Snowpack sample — Snodgrass Mountain, Crested Butte, Colorado (2/4/25, 12:06 PM MST)
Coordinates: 38.923, -106.968
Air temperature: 35 °F
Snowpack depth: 80 cm
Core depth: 80 cm
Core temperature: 32 °F
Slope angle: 14°, slope face: 78°
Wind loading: low
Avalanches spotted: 0
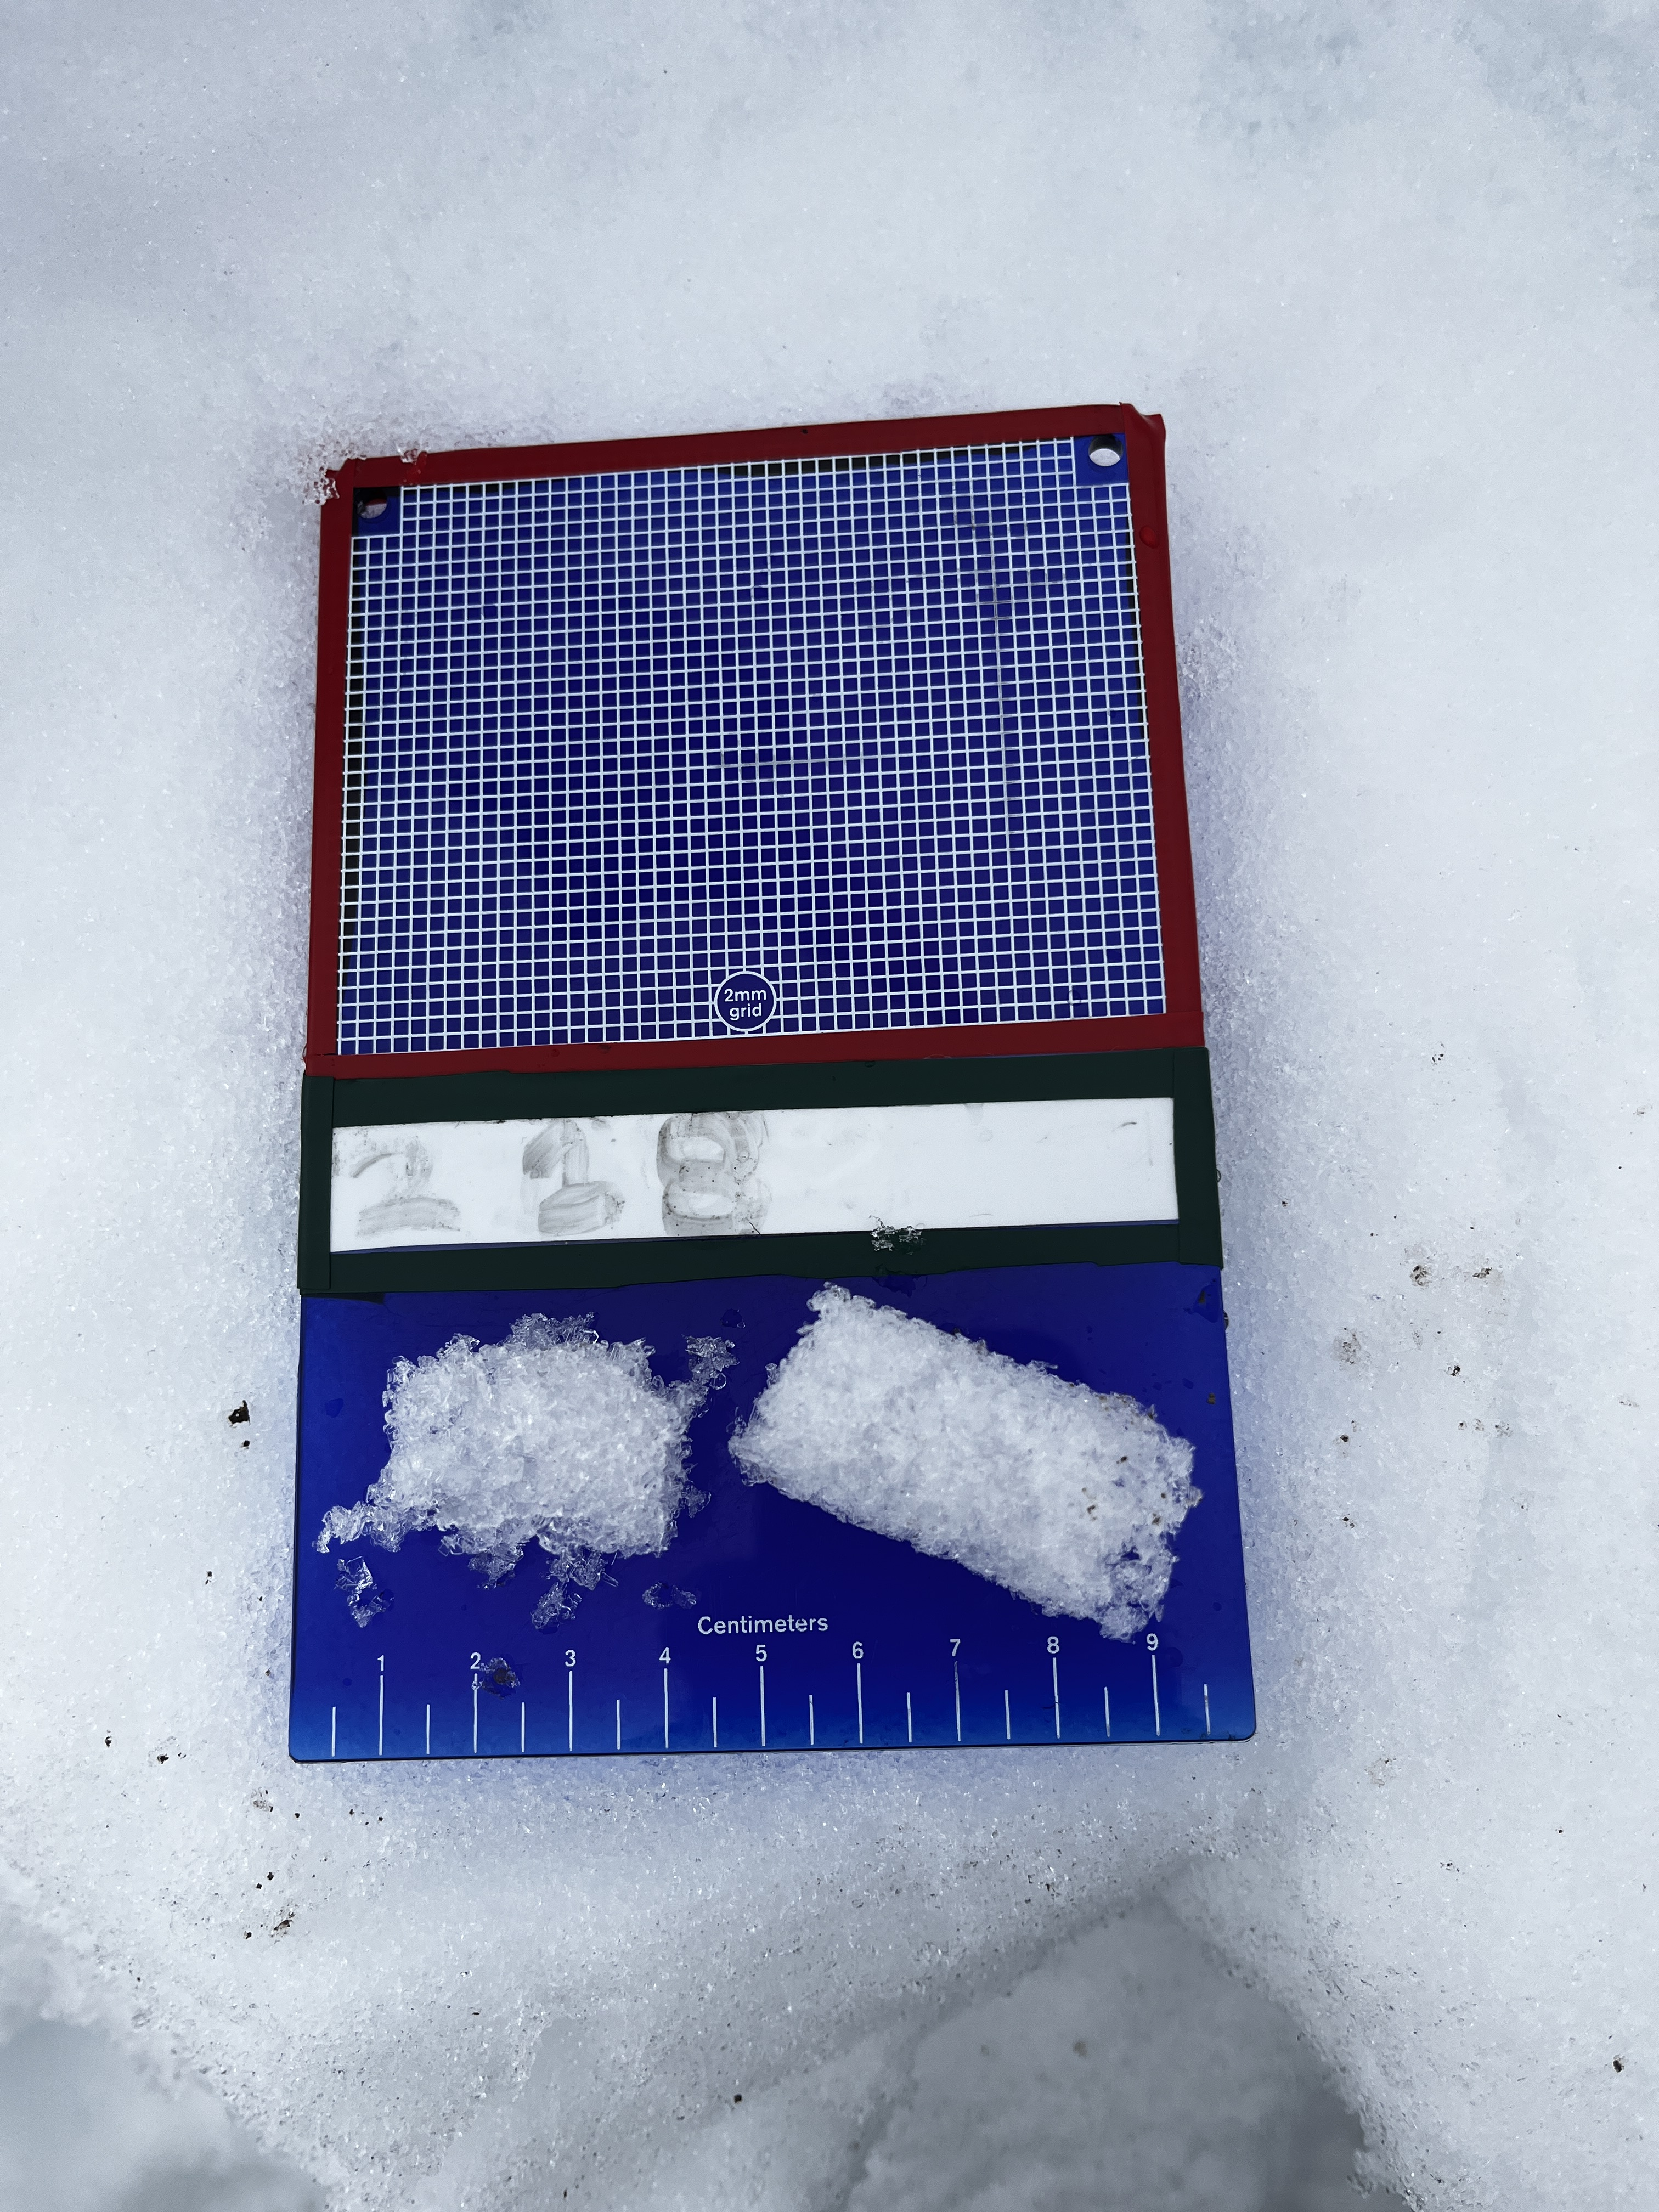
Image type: crystal_card
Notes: No avalanches nearby, unusually warm weather for the last month reported by residents, Collected 25 yards from treeline